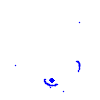
Particle: pion